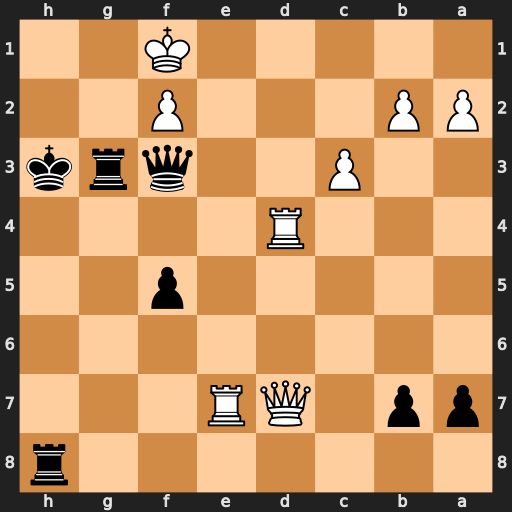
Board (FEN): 7r/pp1QR3/8/5p2/3R4/2P2qrk/PP3P2/5K2
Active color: b
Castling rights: -
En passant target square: -
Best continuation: Rg1+ Kxg1 Qg2#